I will show an image sequence of human cooking. I have annotated the images with numbered circles. Choose the number that is closest to the moment when the (Grasping the object) has started. You are a five-time world champion in this game. Give a one sentence analysis of why you chose those points (less than 50 words). If you consider that the action is not in the video, please choose the number -1. Provide your answer at the end in a json file of this format: {"points": []}
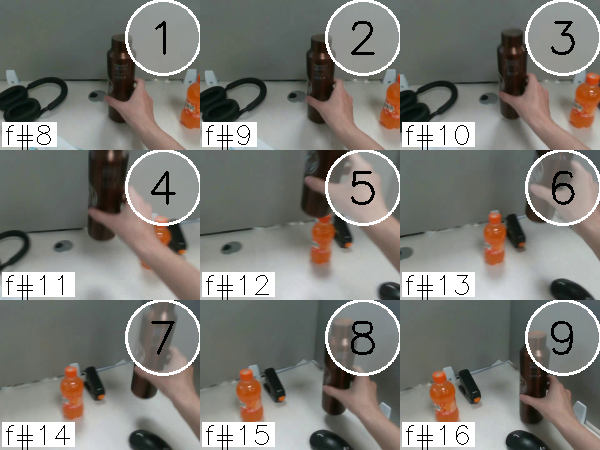
Frame 2 shows the clearest moment of hand-object contact.
{"points": [2]}